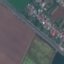
Land use / land cover: Highway